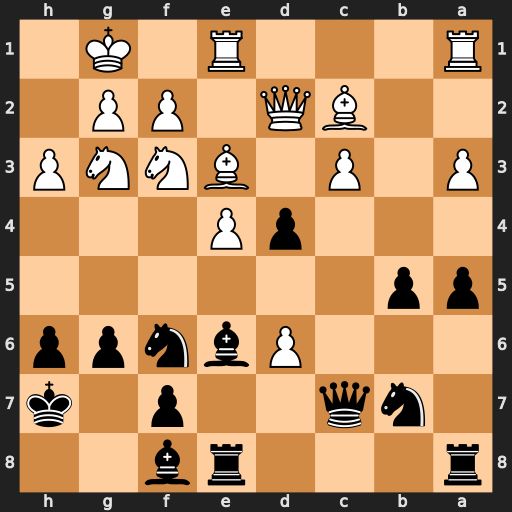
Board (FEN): r3rb2/1nq2p1k/3Pbnpp/pp6/3pP3/P1P1BNNP/2BQ1PP1/R3R1K1
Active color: b
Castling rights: -
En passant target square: -
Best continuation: dxe3 dxc7 exd2